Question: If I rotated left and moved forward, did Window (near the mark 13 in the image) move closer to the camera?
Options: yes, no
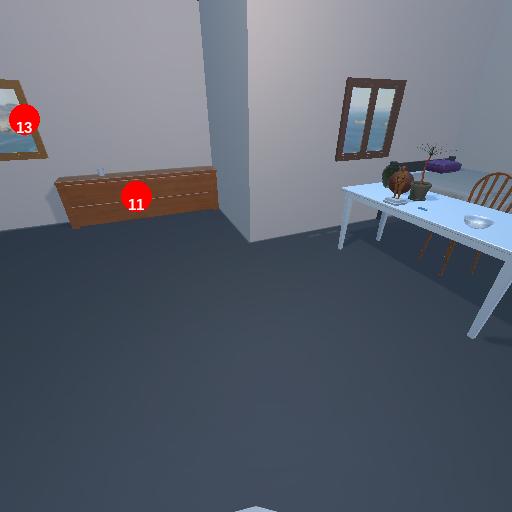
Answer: yes